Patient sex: F
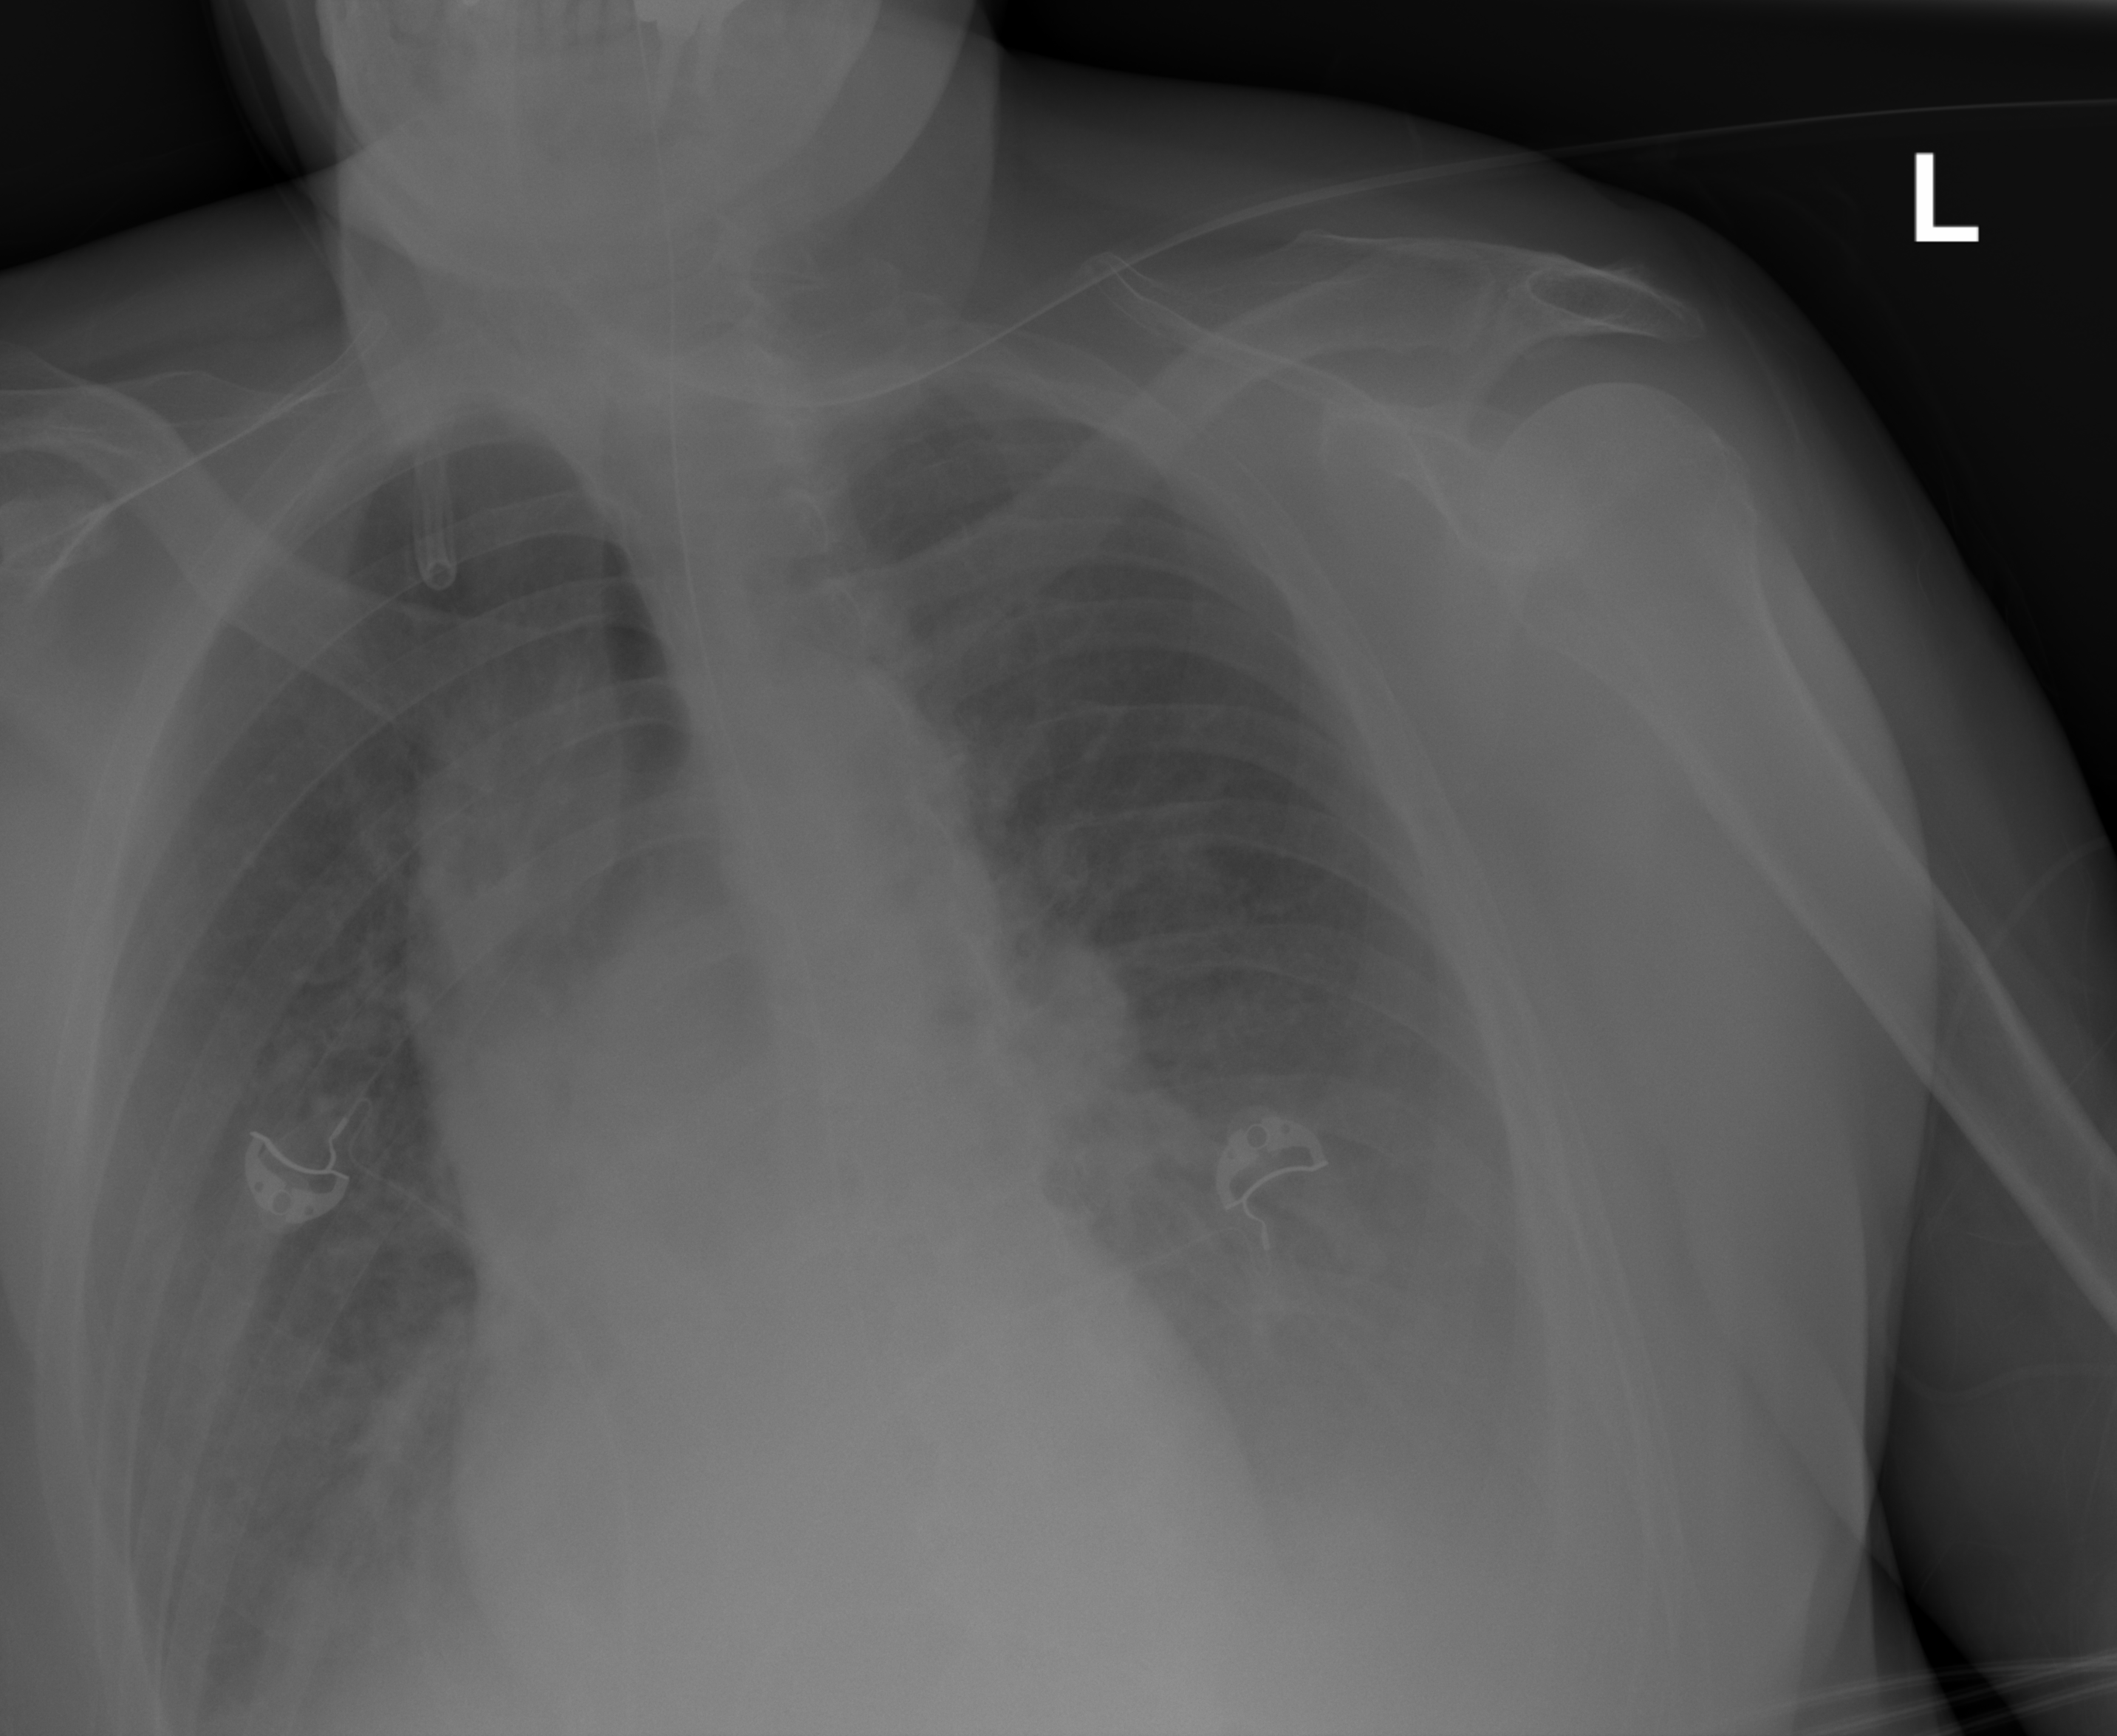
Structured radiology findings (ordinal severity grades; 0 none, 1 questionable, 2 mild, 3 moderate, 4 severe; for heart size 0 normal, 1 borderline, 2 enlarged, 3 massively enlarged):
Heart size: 0
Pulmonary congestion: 0
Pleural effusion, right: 2
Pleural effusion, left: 3
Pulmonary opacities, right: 0
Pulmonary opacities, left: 0
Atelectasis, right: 2
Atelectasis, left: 2